Aerial crown-view tile of a tropical tree (Barro Colorado Island, Panama), acquired 20250217:
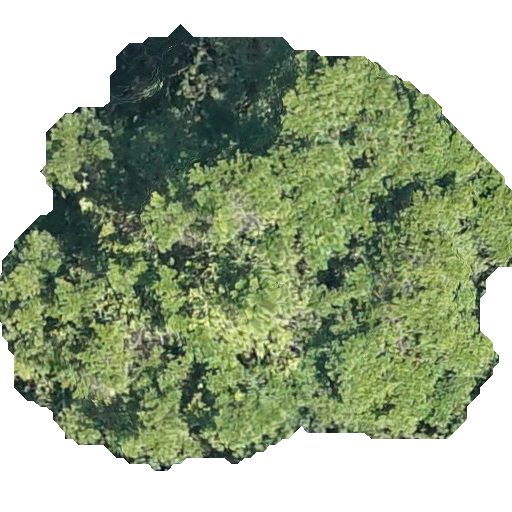
Species: Terminalia amazonia
GBIF accepted scientific name: Terminalia amazonica
Crown area: 254.778 m²